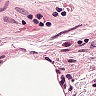
Metastatic tissue present: no